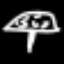
Label: mushroom